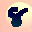
Label: 8